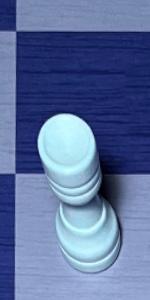
Label: Rook_White